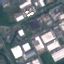
Label: Industrial